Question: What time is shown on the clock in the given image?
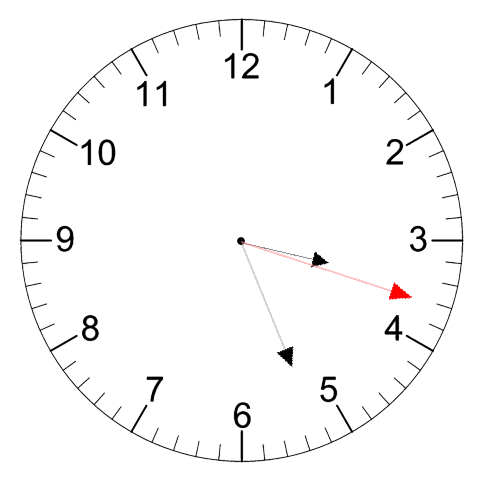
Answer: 03:26:18